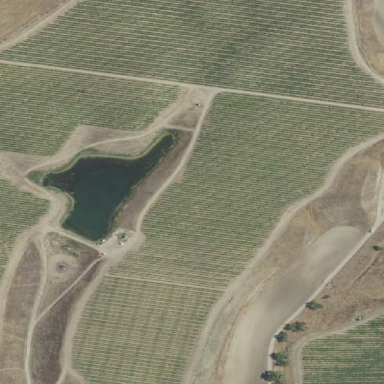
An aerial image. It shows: Pond serving as water storage reservoir.